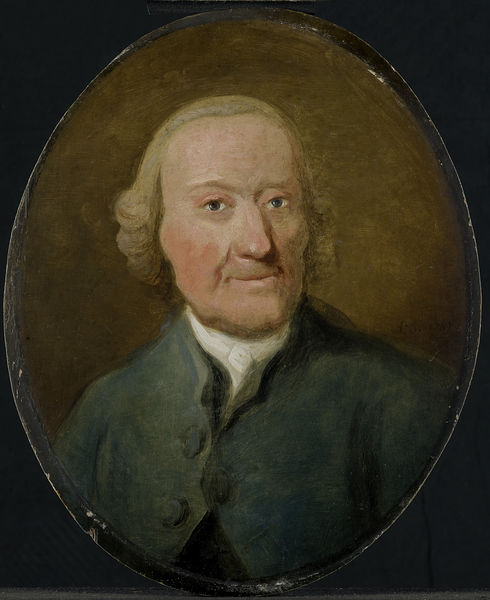
Titel: Zelfportret
Künstler: Aert Schouman
Standort: Amsterdam
Institution: Rijksmuseum
Schlagwörter: blau, gemälde, mann, grau, hochformat, blond, jacke, rahmen, bildnis, portrait, porträt, locken, rosa, oval, rund, perücke, man, knöpfe, stehkragen, porträit, ohne, lächelt, ohne rahmen, lächelz